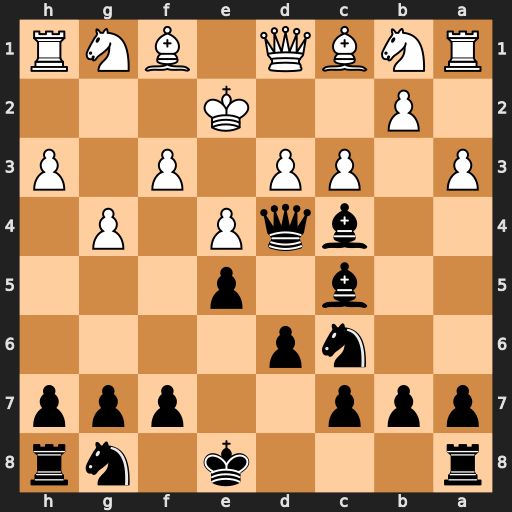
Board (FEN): r3k1nr/ppp2ppp/2np4/2b1p3/2bqP1P1/P1PP1P1P/1P2K3/RNBQ1BNR
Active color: b
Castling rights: kq
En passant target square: -
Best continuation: Qf2#